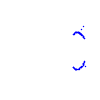
Particle: proton